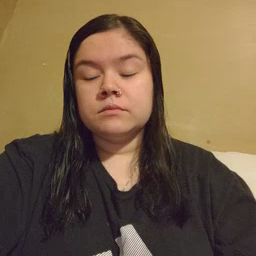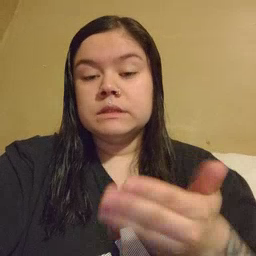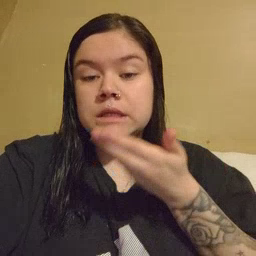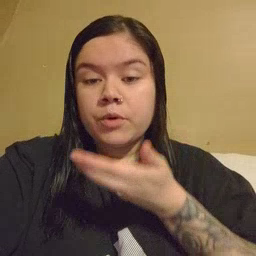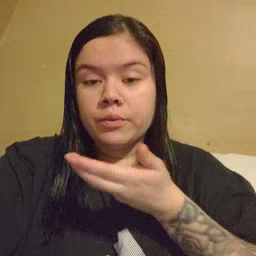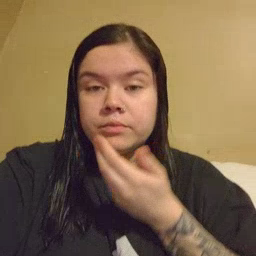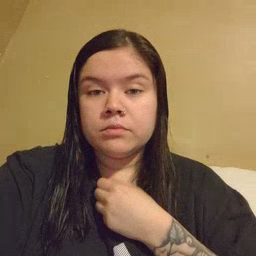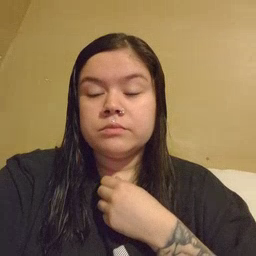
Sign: cereal